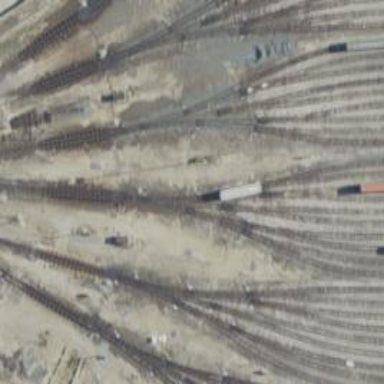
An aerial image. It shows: Railway yard for manifest purposes.